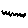
Label: zigzag